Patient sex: F
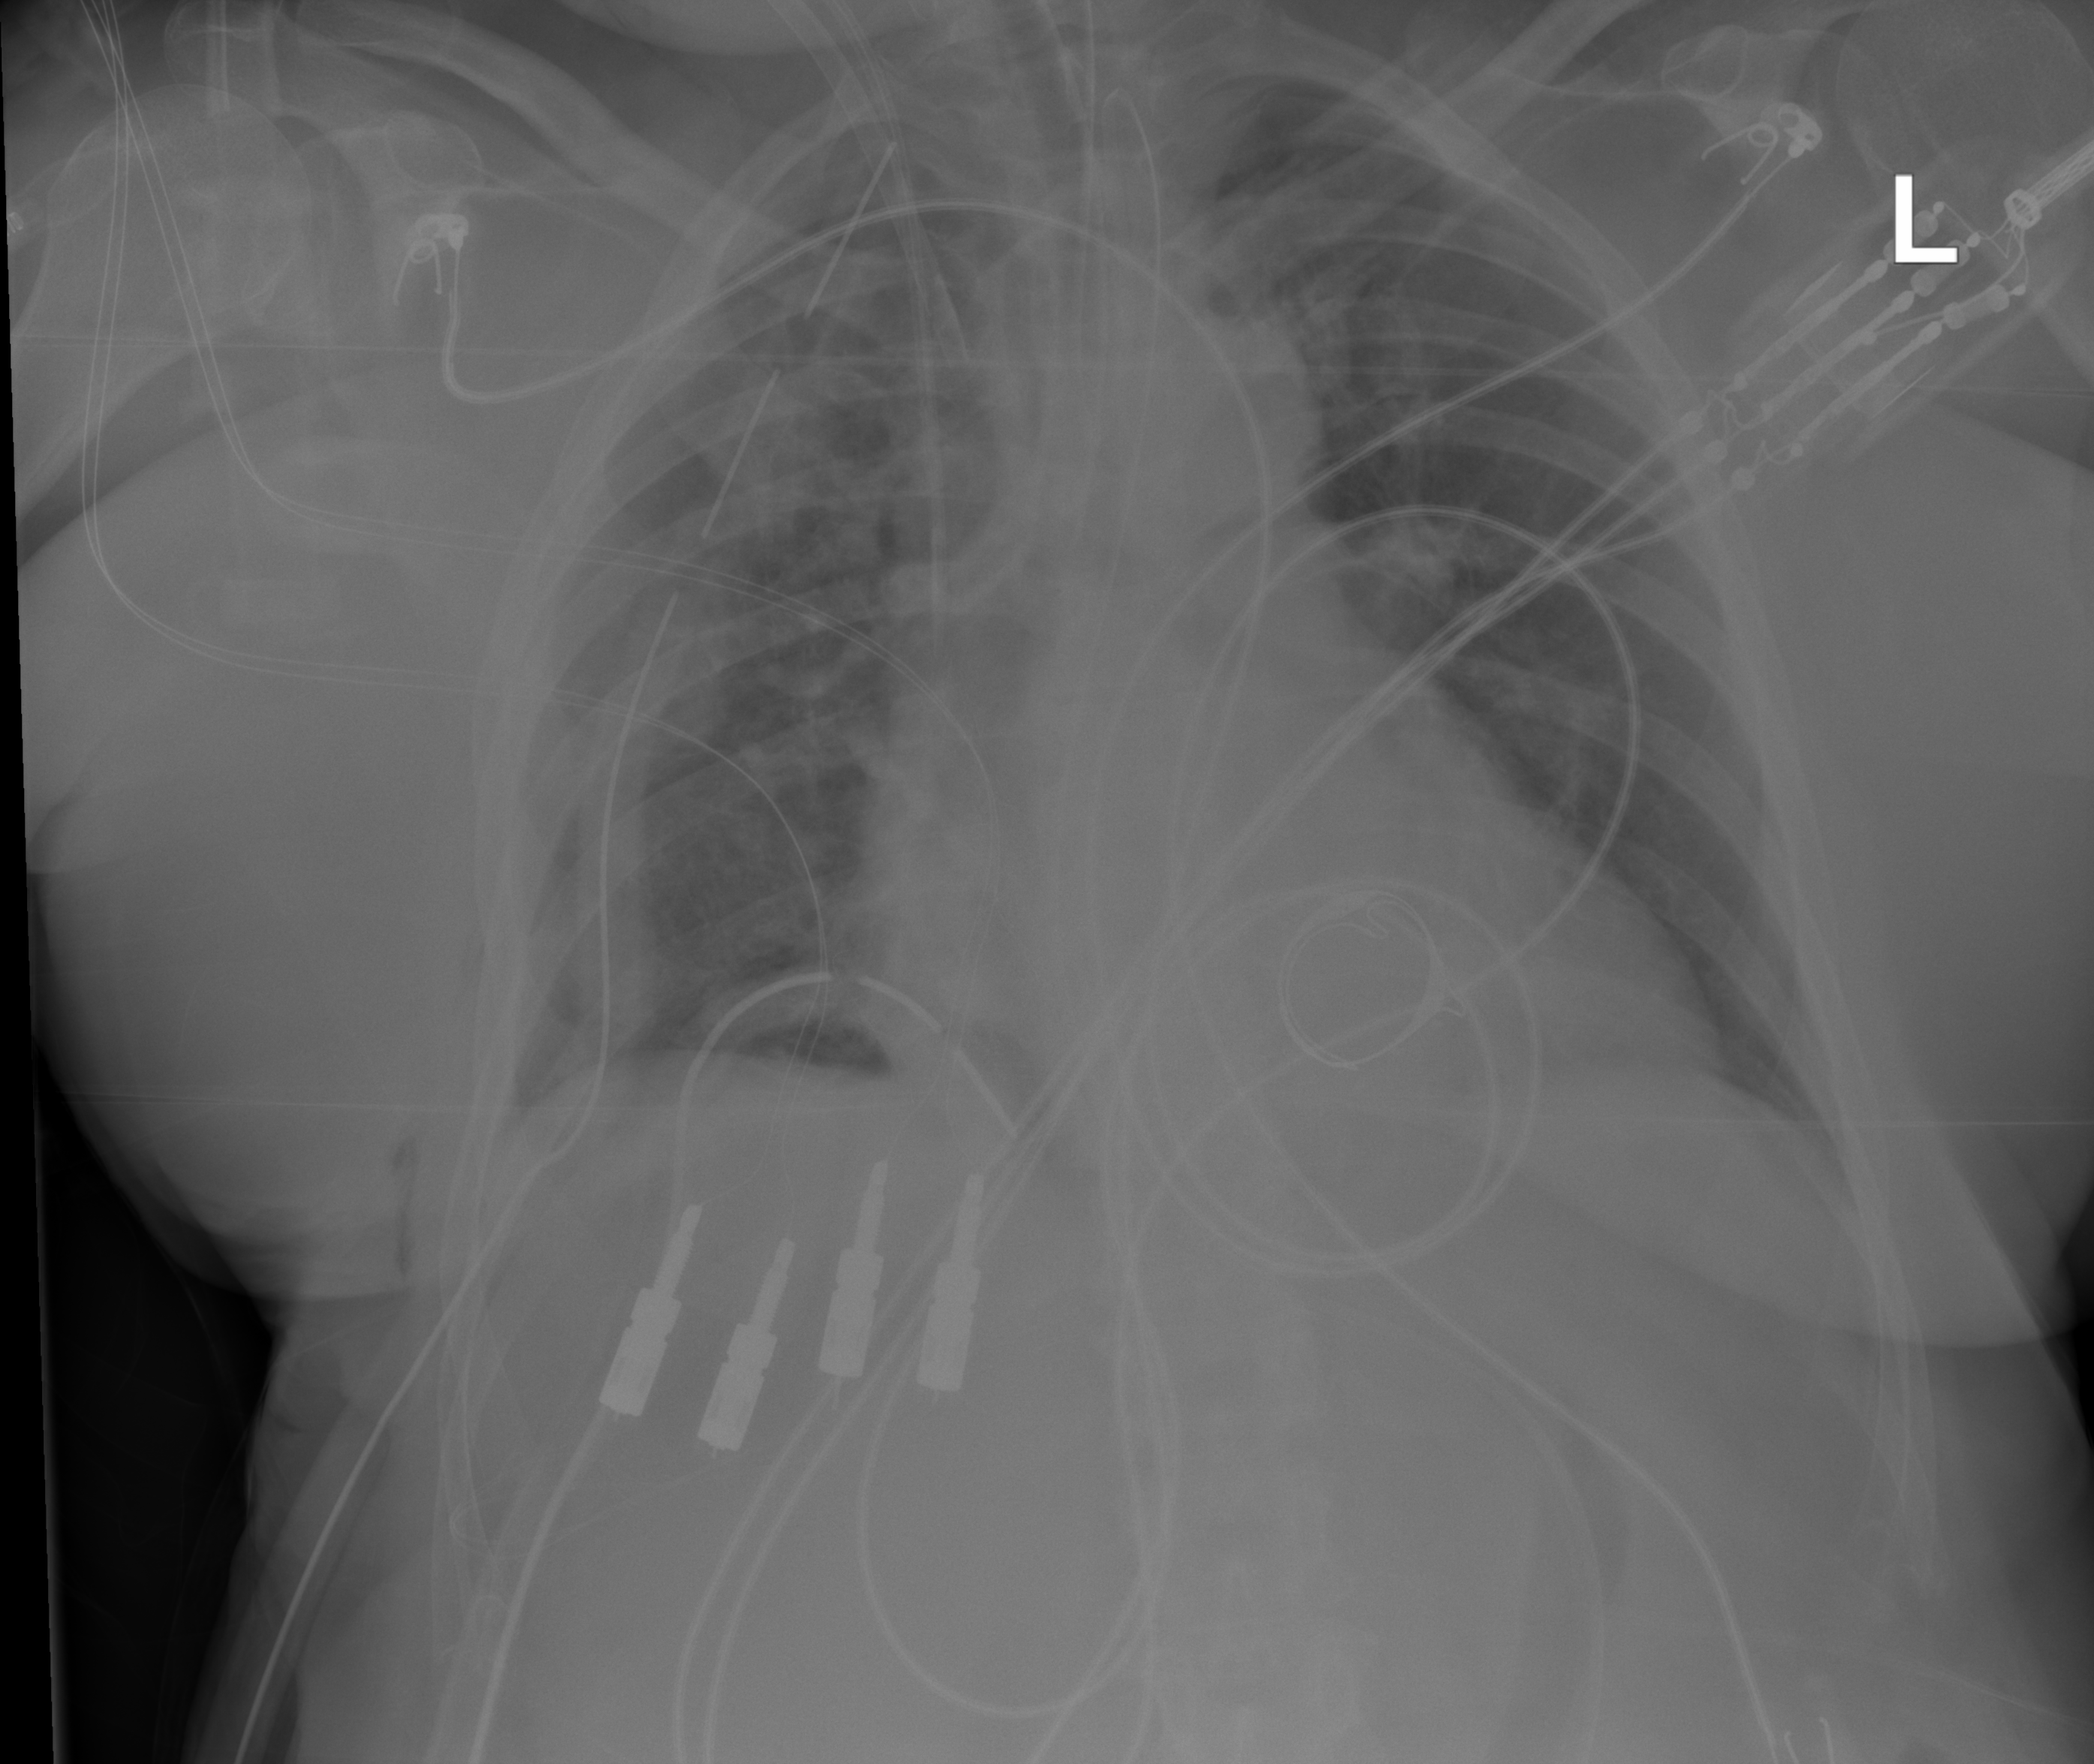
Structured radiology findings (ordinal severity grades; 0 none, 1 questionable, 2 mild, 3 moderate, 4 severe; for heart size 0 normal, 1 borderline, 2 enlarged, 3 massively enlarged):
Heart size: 2
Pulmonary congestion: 1
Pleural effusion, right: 0
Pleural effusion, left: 0
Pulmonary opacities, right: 2
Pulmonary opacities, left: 0
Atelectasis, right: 2
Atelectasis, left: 0